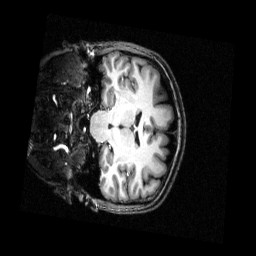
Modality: T1w
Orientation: coronal
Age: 26
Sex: female